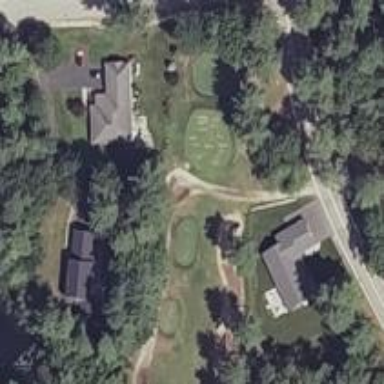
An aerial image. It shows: Golf hole.